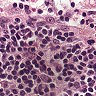
Metastatic tissue present: no